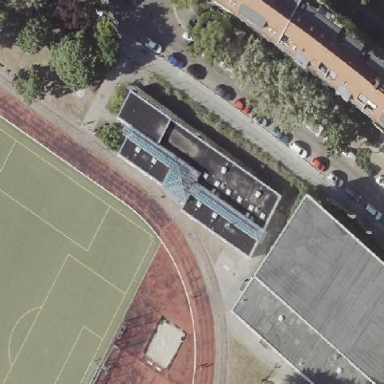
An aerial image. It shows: Sports center building.